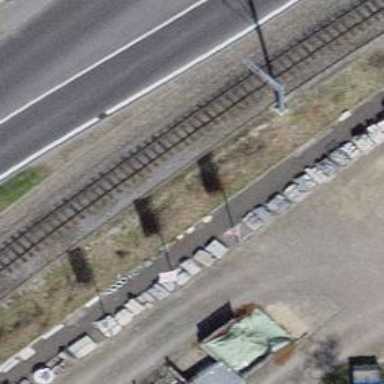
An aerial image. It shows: Narrow gauge railway with electrified contact lines.